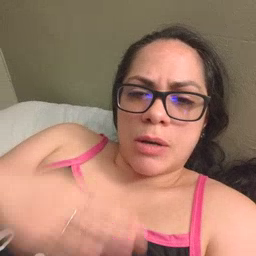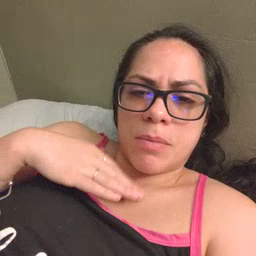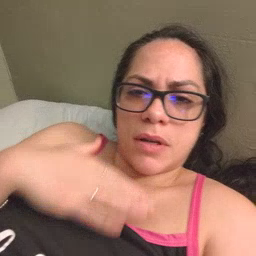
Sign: pig